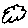
Label: cloud